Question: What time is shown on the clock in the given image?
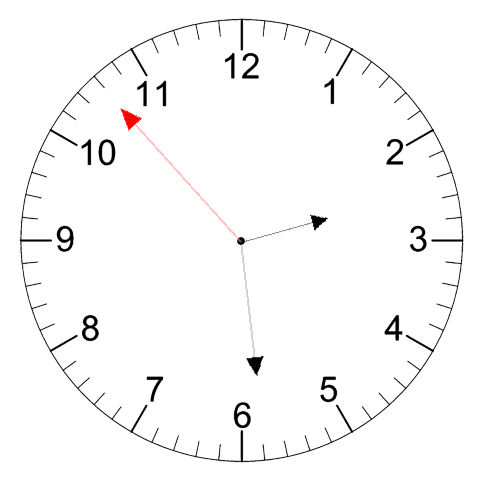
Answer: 02:28:53